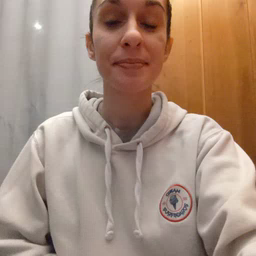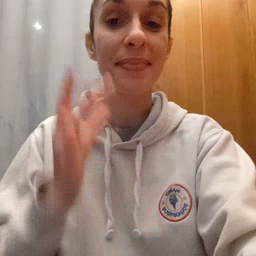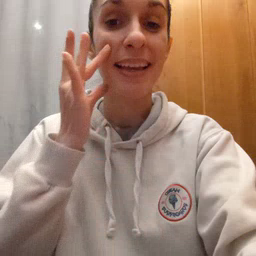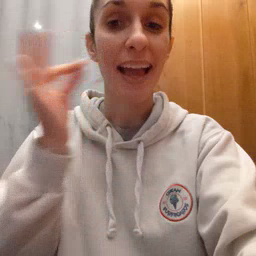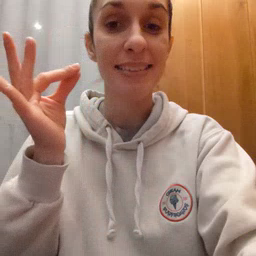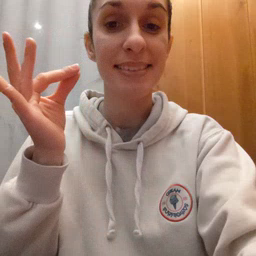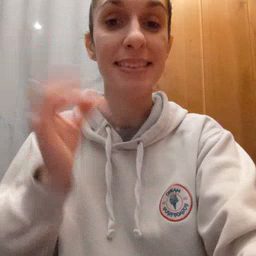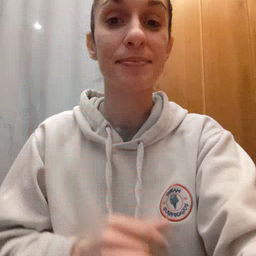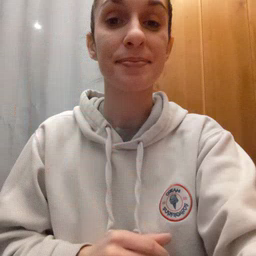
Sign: cat